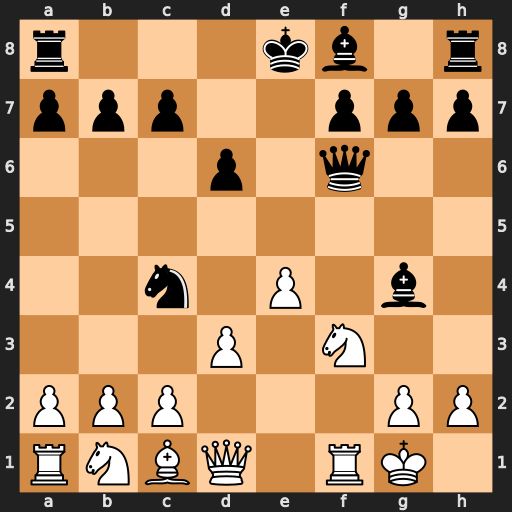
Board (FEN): r3kb1r/ppp2ppp/3p1q2/8/2n1P1b1/3P1N2/PPP3PP/RNBQ1RK1
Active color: w
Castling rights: kq
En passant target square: -
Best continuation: dxc4